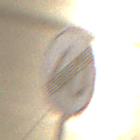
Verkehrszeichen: EndeGeschwindigkeit40
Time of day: SunriseSunset
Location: Outdoor (Urban)
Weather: PartlyCloudy
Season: NotSpecified
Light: Artificial